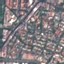
Land use / land cover: Residential